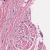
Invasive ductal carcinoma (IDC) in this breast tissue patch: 1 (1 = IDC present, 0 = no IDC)